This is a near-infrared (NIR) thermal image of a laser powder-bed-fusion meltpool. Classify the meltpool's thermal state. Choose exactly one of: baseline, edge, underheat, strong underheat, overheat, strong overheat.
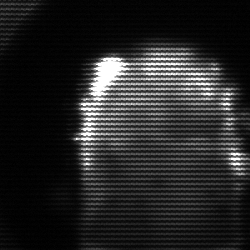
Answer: baseline